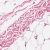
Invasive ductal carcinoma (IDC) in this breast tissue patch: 0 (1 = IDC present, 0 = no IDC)